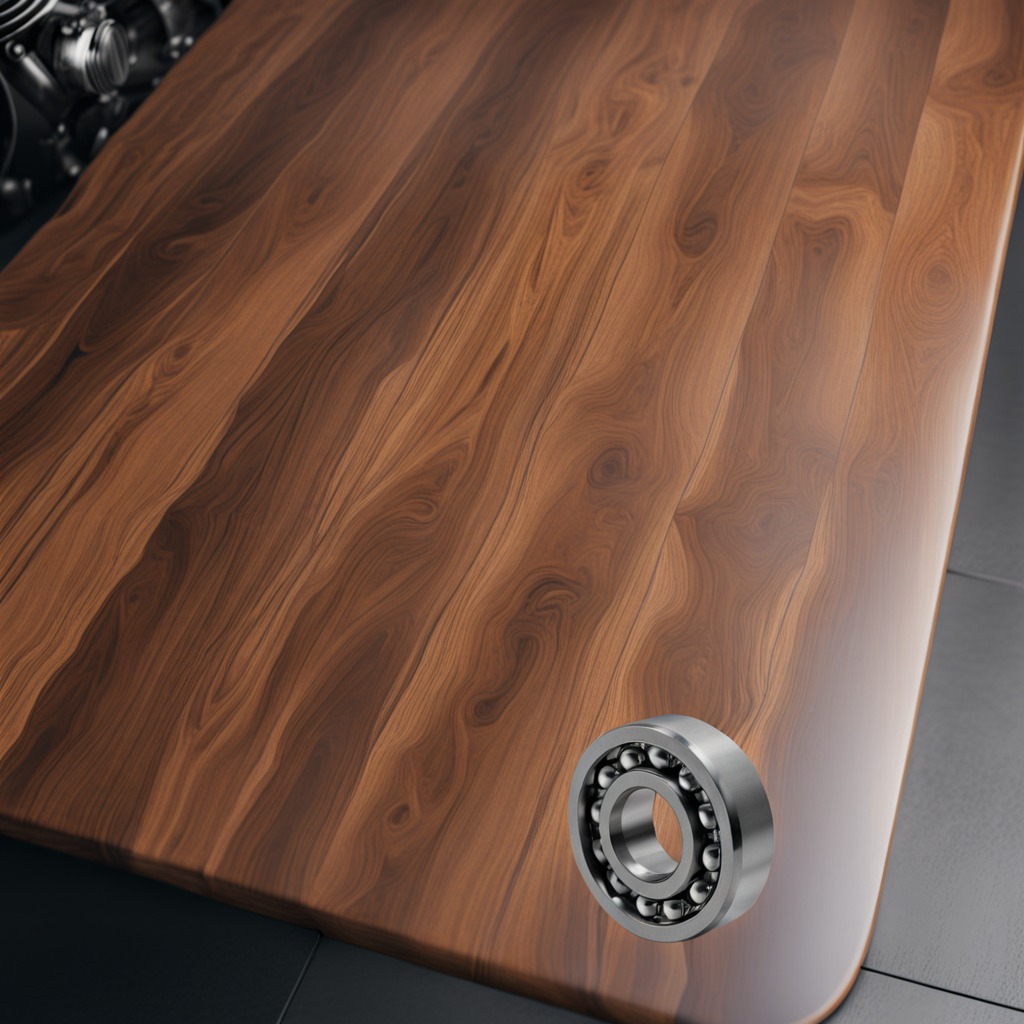
A metal ball bearing is lying on the oil-spilled wooden table in a vintage motorcycle garage.